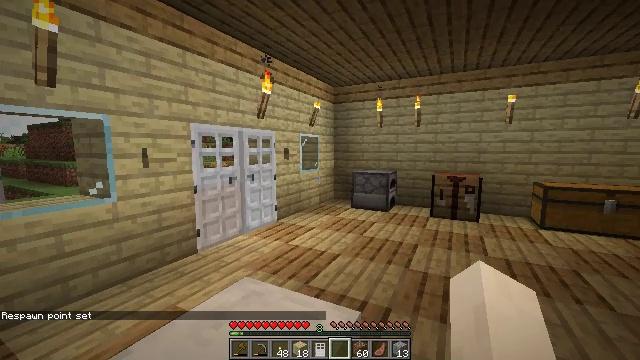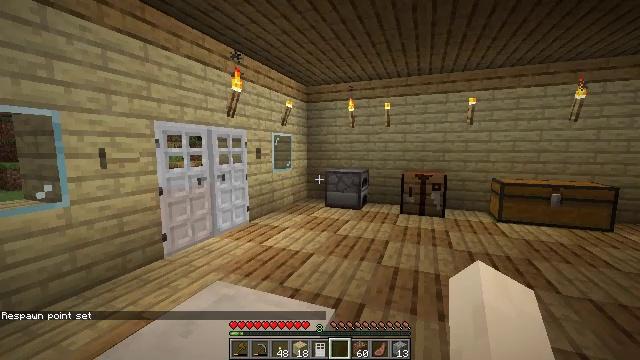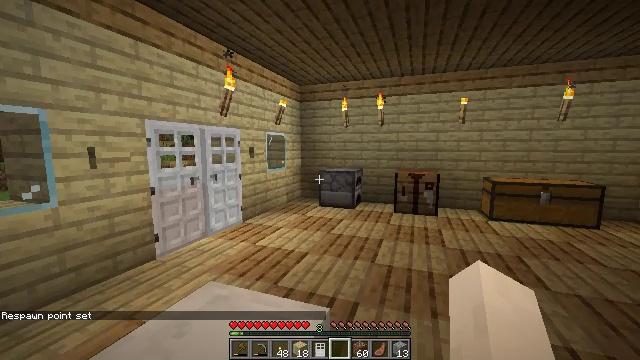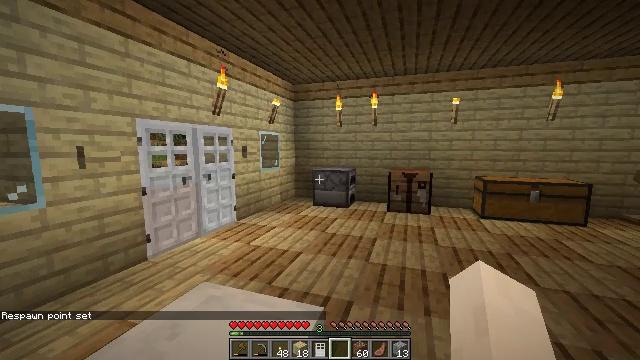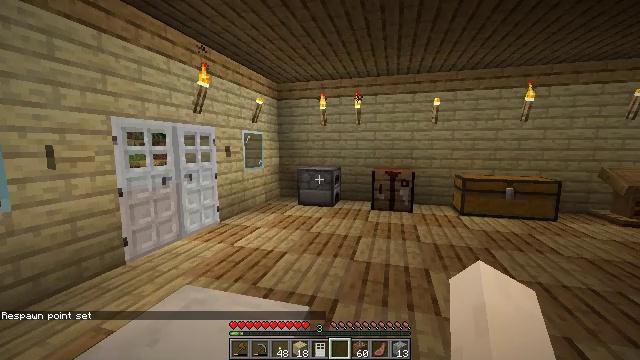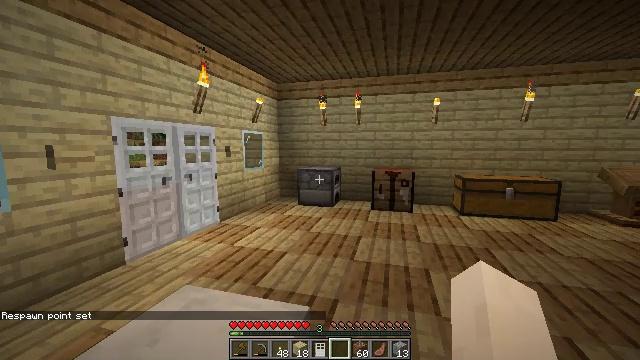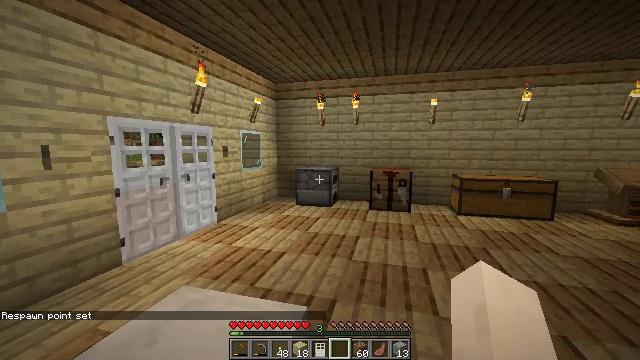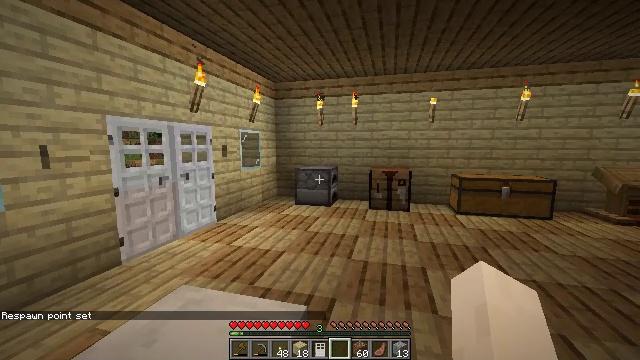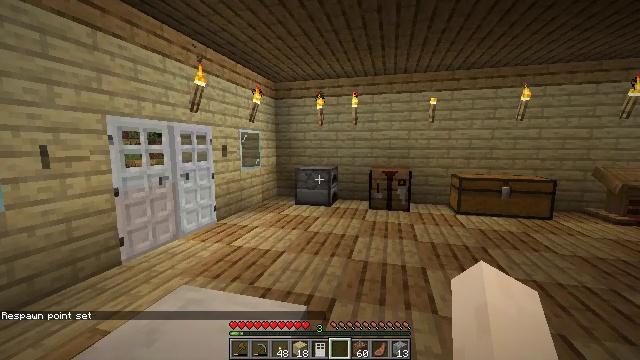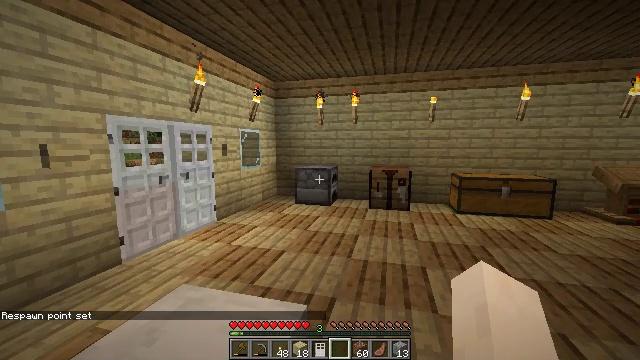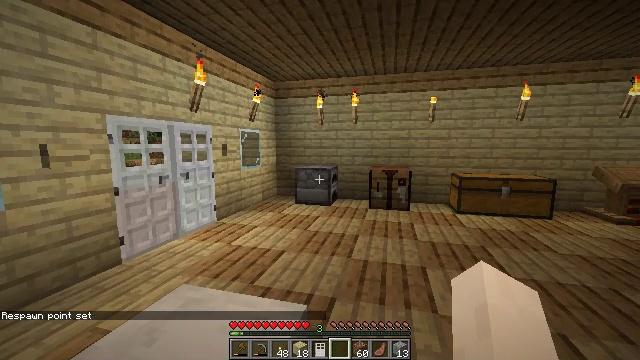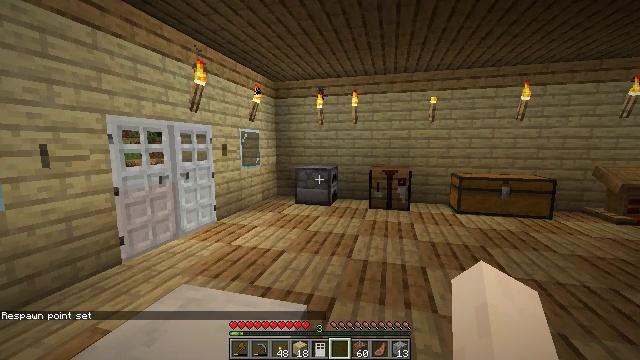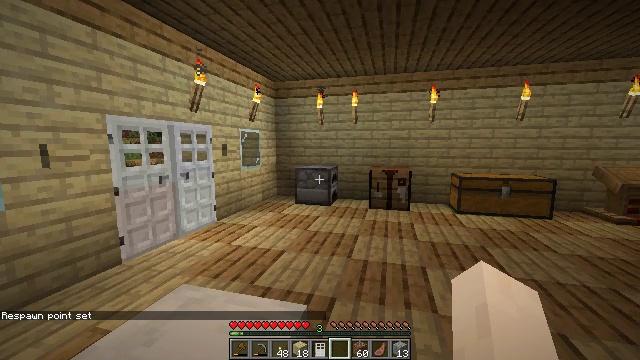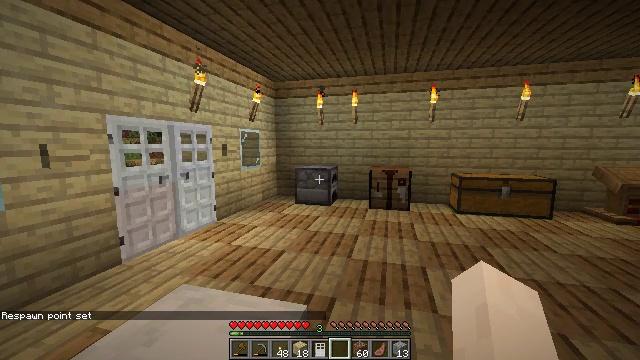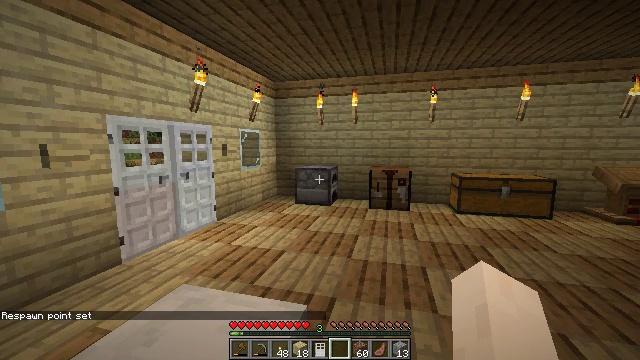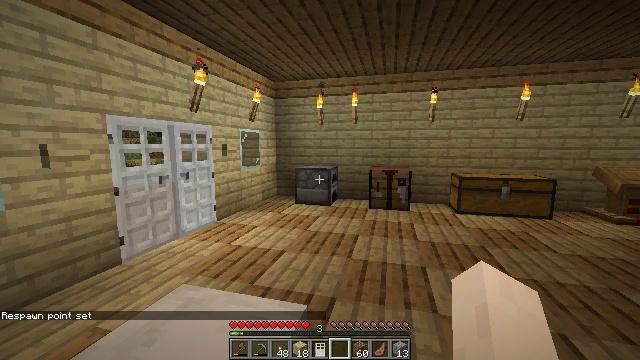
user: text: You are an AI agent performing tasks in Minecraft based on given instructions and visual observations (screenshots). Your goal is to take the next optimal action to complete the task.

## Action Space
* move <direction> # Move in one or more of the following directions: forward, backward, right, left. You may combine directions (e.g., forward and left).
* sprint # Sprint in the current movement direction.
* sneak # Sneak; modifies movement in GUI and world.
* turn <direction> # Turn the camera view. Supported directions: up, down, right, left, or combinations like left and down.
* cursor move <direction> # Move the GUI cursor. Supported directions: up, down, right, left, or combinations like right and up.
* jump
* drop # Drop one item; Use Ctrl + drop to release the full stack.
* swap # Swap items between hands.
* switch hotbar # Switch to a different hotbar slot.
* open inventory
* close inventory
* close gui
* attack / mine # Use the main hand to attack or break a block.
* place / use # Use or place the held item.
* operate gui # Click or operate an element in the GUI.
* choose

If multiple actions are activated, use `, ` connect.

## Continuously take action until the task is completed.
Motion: motion action
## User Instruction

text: Drop a cooked beef.
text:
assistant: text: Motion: turn right
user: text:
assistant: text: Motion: turn right
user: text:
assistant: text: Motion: turn right
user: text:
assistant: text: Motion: turn right
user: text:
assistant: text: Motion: no_op
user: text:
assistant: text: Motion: no_op
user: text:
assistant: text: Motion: no_op
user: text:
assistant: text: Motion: no_op
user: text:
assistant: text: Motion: no_op
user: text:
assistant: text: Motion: no_op
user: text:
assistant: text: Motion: no_op
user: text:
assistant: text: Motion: no_op
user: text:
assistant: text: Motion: no_op
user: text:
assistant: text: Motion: no_op
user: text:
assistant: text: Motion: no_op
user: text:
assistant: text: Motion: no_op
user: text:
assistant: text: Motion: no_op
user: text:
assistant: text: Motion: turn right
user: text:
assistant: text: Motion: turn right
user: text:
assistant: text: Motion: no_op
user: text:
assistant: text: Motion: no_op
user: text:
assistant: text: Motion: no_op
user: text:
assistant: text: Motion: no_op
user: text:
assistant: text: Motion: no_op
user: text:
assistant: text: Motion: no_op
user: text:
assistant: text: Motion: no_op
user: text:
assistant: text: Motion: no_op
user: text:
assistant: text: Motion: no_op
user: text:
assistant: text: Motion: no_op
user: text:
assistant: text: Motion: no_op